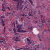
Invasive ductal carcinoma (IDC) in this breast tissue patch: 1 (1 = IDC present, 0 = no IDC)